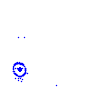
Particle: kaon